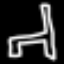
Label: chair